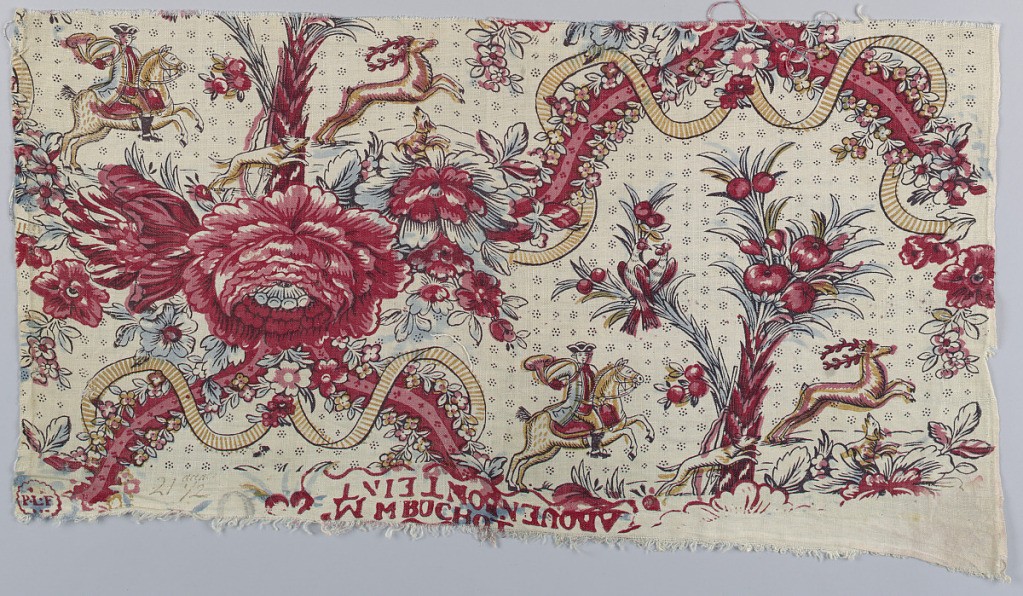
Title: Chef de piece
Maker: M.Buchot
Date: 1770–90
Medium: linen warp, cotton weft Technique: block printed on plain weave
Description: Polychrome scene of mounted rider and dog chasing a stag within a diagonal grid of ribbons and flowers. Colors are black, two reds, blue, and dull yellow.
Repeat: arranged as a half-drop repeat.